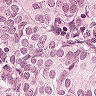
Metastatic tissue present: yes